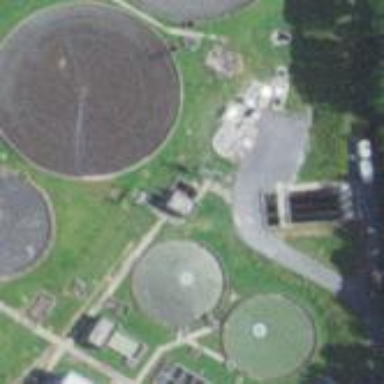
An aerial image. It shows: View of wastewater plant.